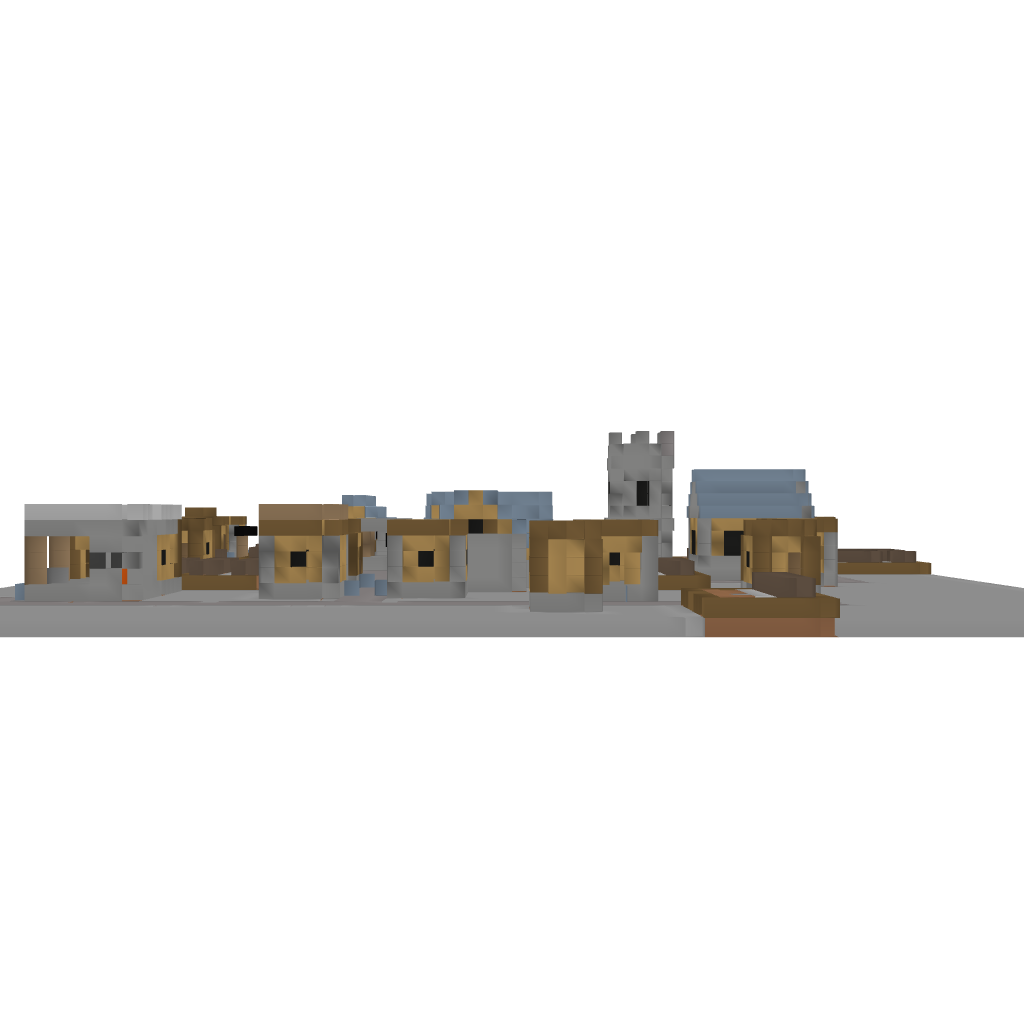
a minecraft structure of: Minecraft Village